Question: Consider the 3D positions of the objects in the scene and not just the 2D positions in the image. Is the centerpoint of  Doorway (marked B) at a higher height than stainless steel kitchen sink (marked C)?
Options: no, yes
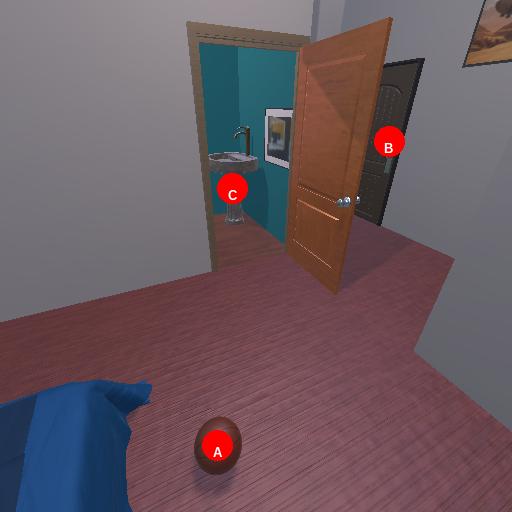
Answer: no